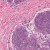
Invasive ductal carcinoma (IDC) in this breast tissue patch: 0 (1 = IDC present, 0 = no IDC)